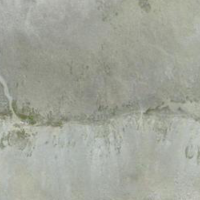
EUNIS habitat code: 48
Species observed at this site:
Silene acaulis